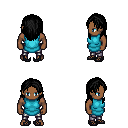
a pixel art fantasy rpg character, male body template, human, dark skin, teal tunic, metal pants, black long hairstyle, ghillies, four views (front, back, left, right), 2x2 character sprite sheet, small pixel art, hard edges, no anti-aliasing